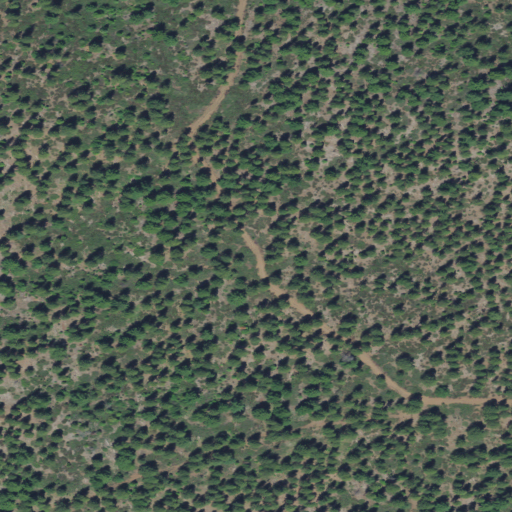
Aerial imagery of ridge(s) in Oregon named Little Akawa Butte containing evergreen forest and herbaceous wetlands